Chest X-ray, AP view. Patient: 49 years old, sex M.
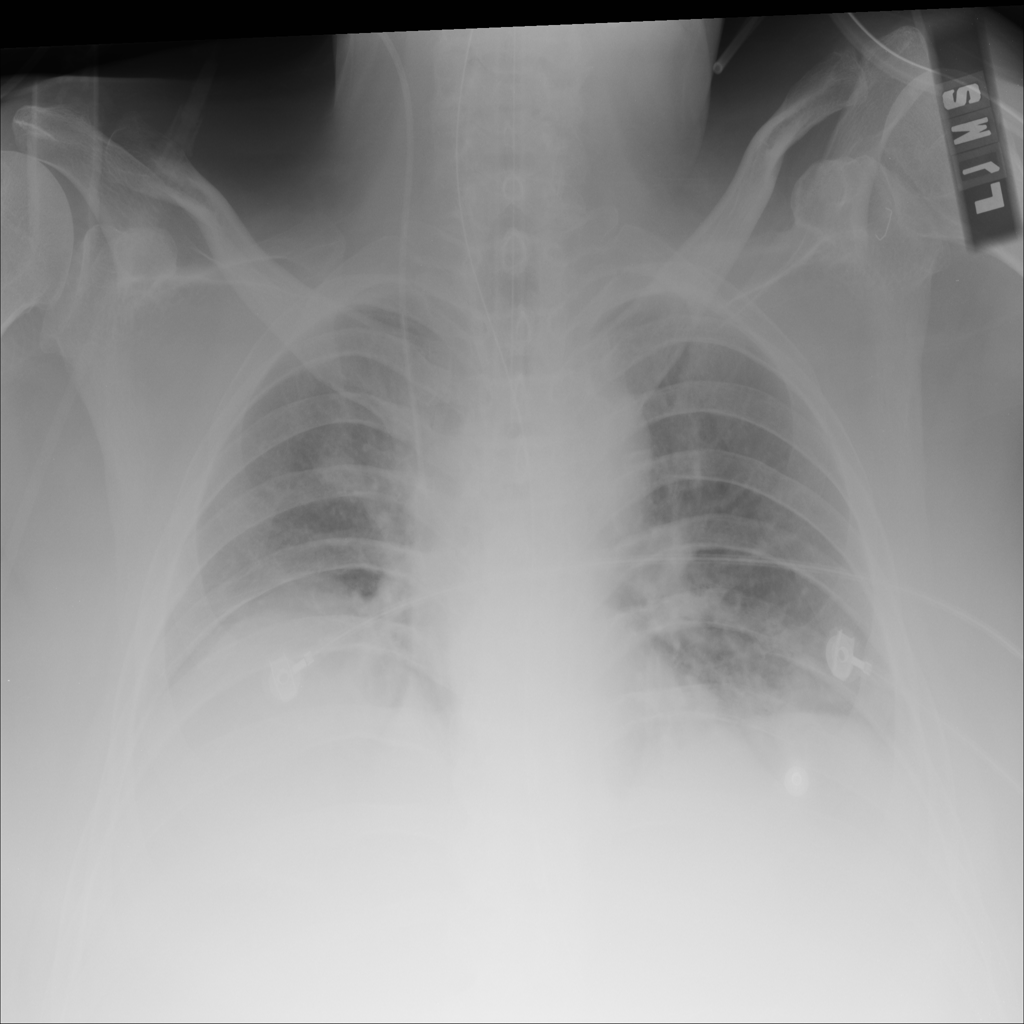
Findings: No Finding